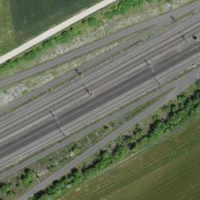
EUNIS habitat code: 54
Species observed at this site:
Daucus carota